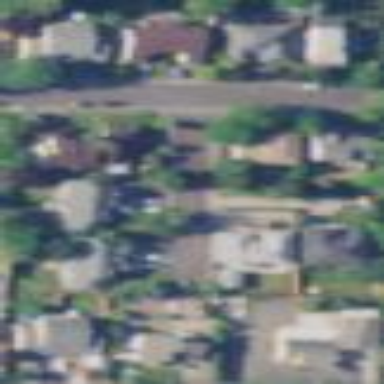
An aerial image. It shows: Residential area composed of single-family homes.